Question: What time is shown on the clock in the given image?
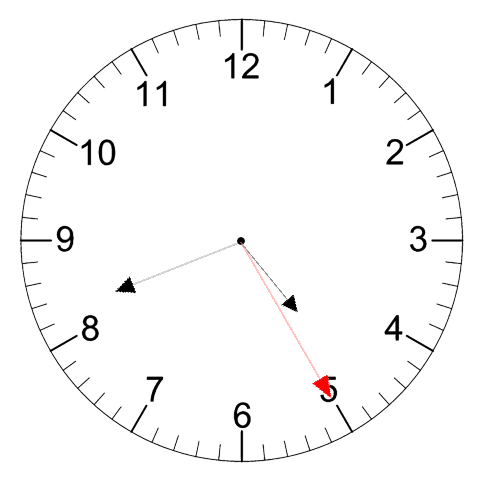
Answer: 04:41:25